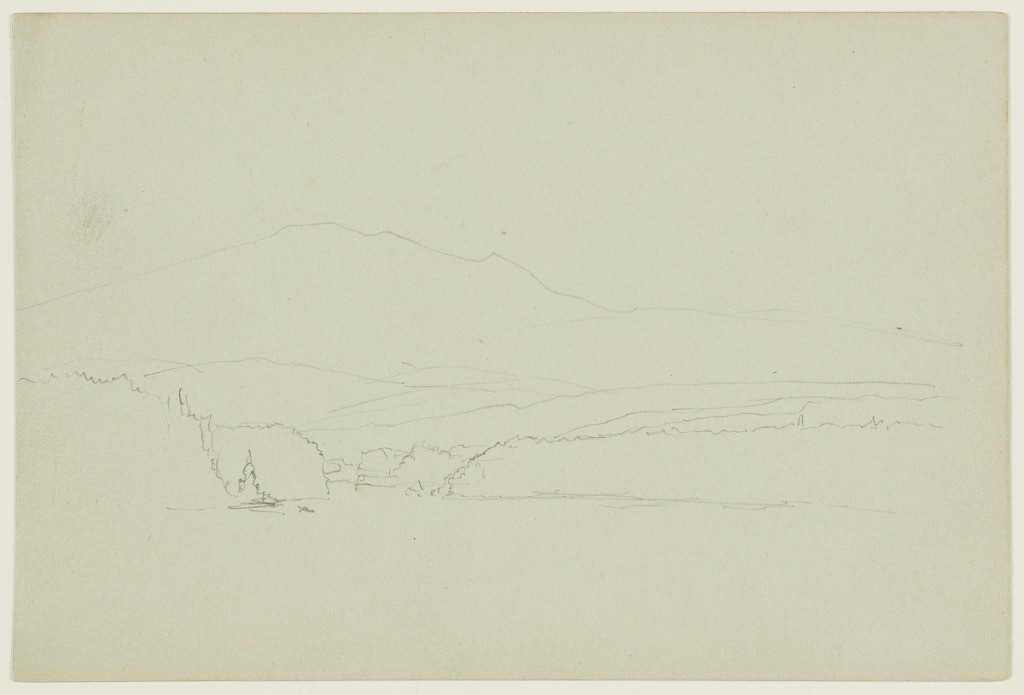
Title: Lake and Mountains
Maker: Frederic Edwin Church, American, 1826–1900
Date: possibly 1856
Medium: Graphite on gray-green wove paper
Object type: Drawing
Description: Landscape sketch showing a view of a nearby lake in a mountainous landscape--possibly Maine--viewed from an elevated perspective. The surface of the lake extends from foreground to middle distance, where the lake's steep and heavily wooded shores are visible. Beyond, layered, rolling hills and mountain ridges extend into the background, where a tall, rounded mountain looms over the scene.